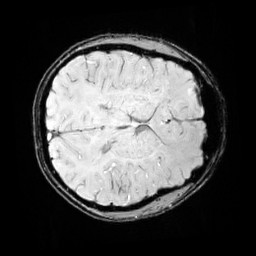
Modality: SWI
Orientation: axial
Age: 13
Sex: male
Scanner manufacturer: siemens
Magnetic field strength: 3 T
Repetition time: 0.027 s
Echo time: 0.02 s